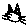
Label: cat